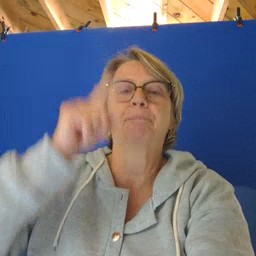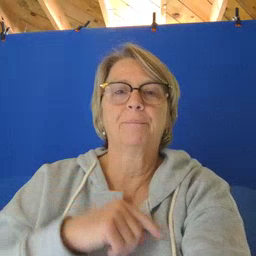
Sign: up